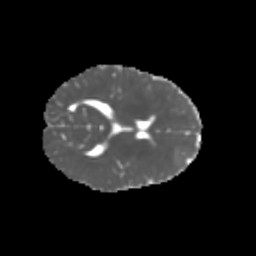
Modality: MD
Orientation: axial
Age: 5
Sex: female
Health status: healthy